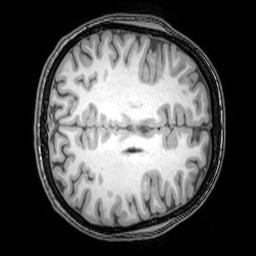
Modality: T1w
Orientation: axial
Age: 21
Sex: female
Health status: healthy
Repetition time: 0.081 s
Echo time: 0.037 s